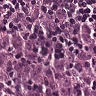
Metastatic tissue present: yes